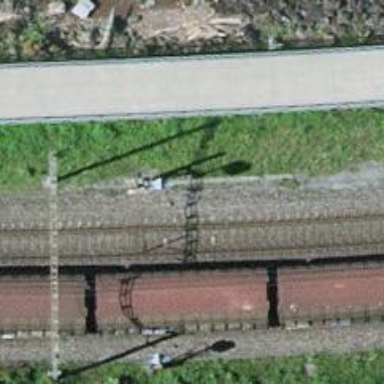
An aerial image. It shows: Railway signal.